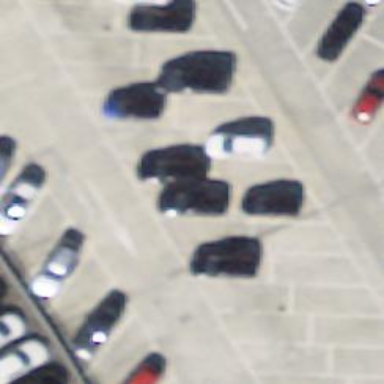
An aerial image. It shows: Parking aisle with concrete surface.